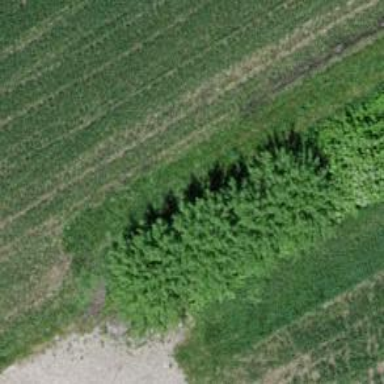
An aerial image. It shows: Broadleaved tree in natural setting.